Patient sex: F
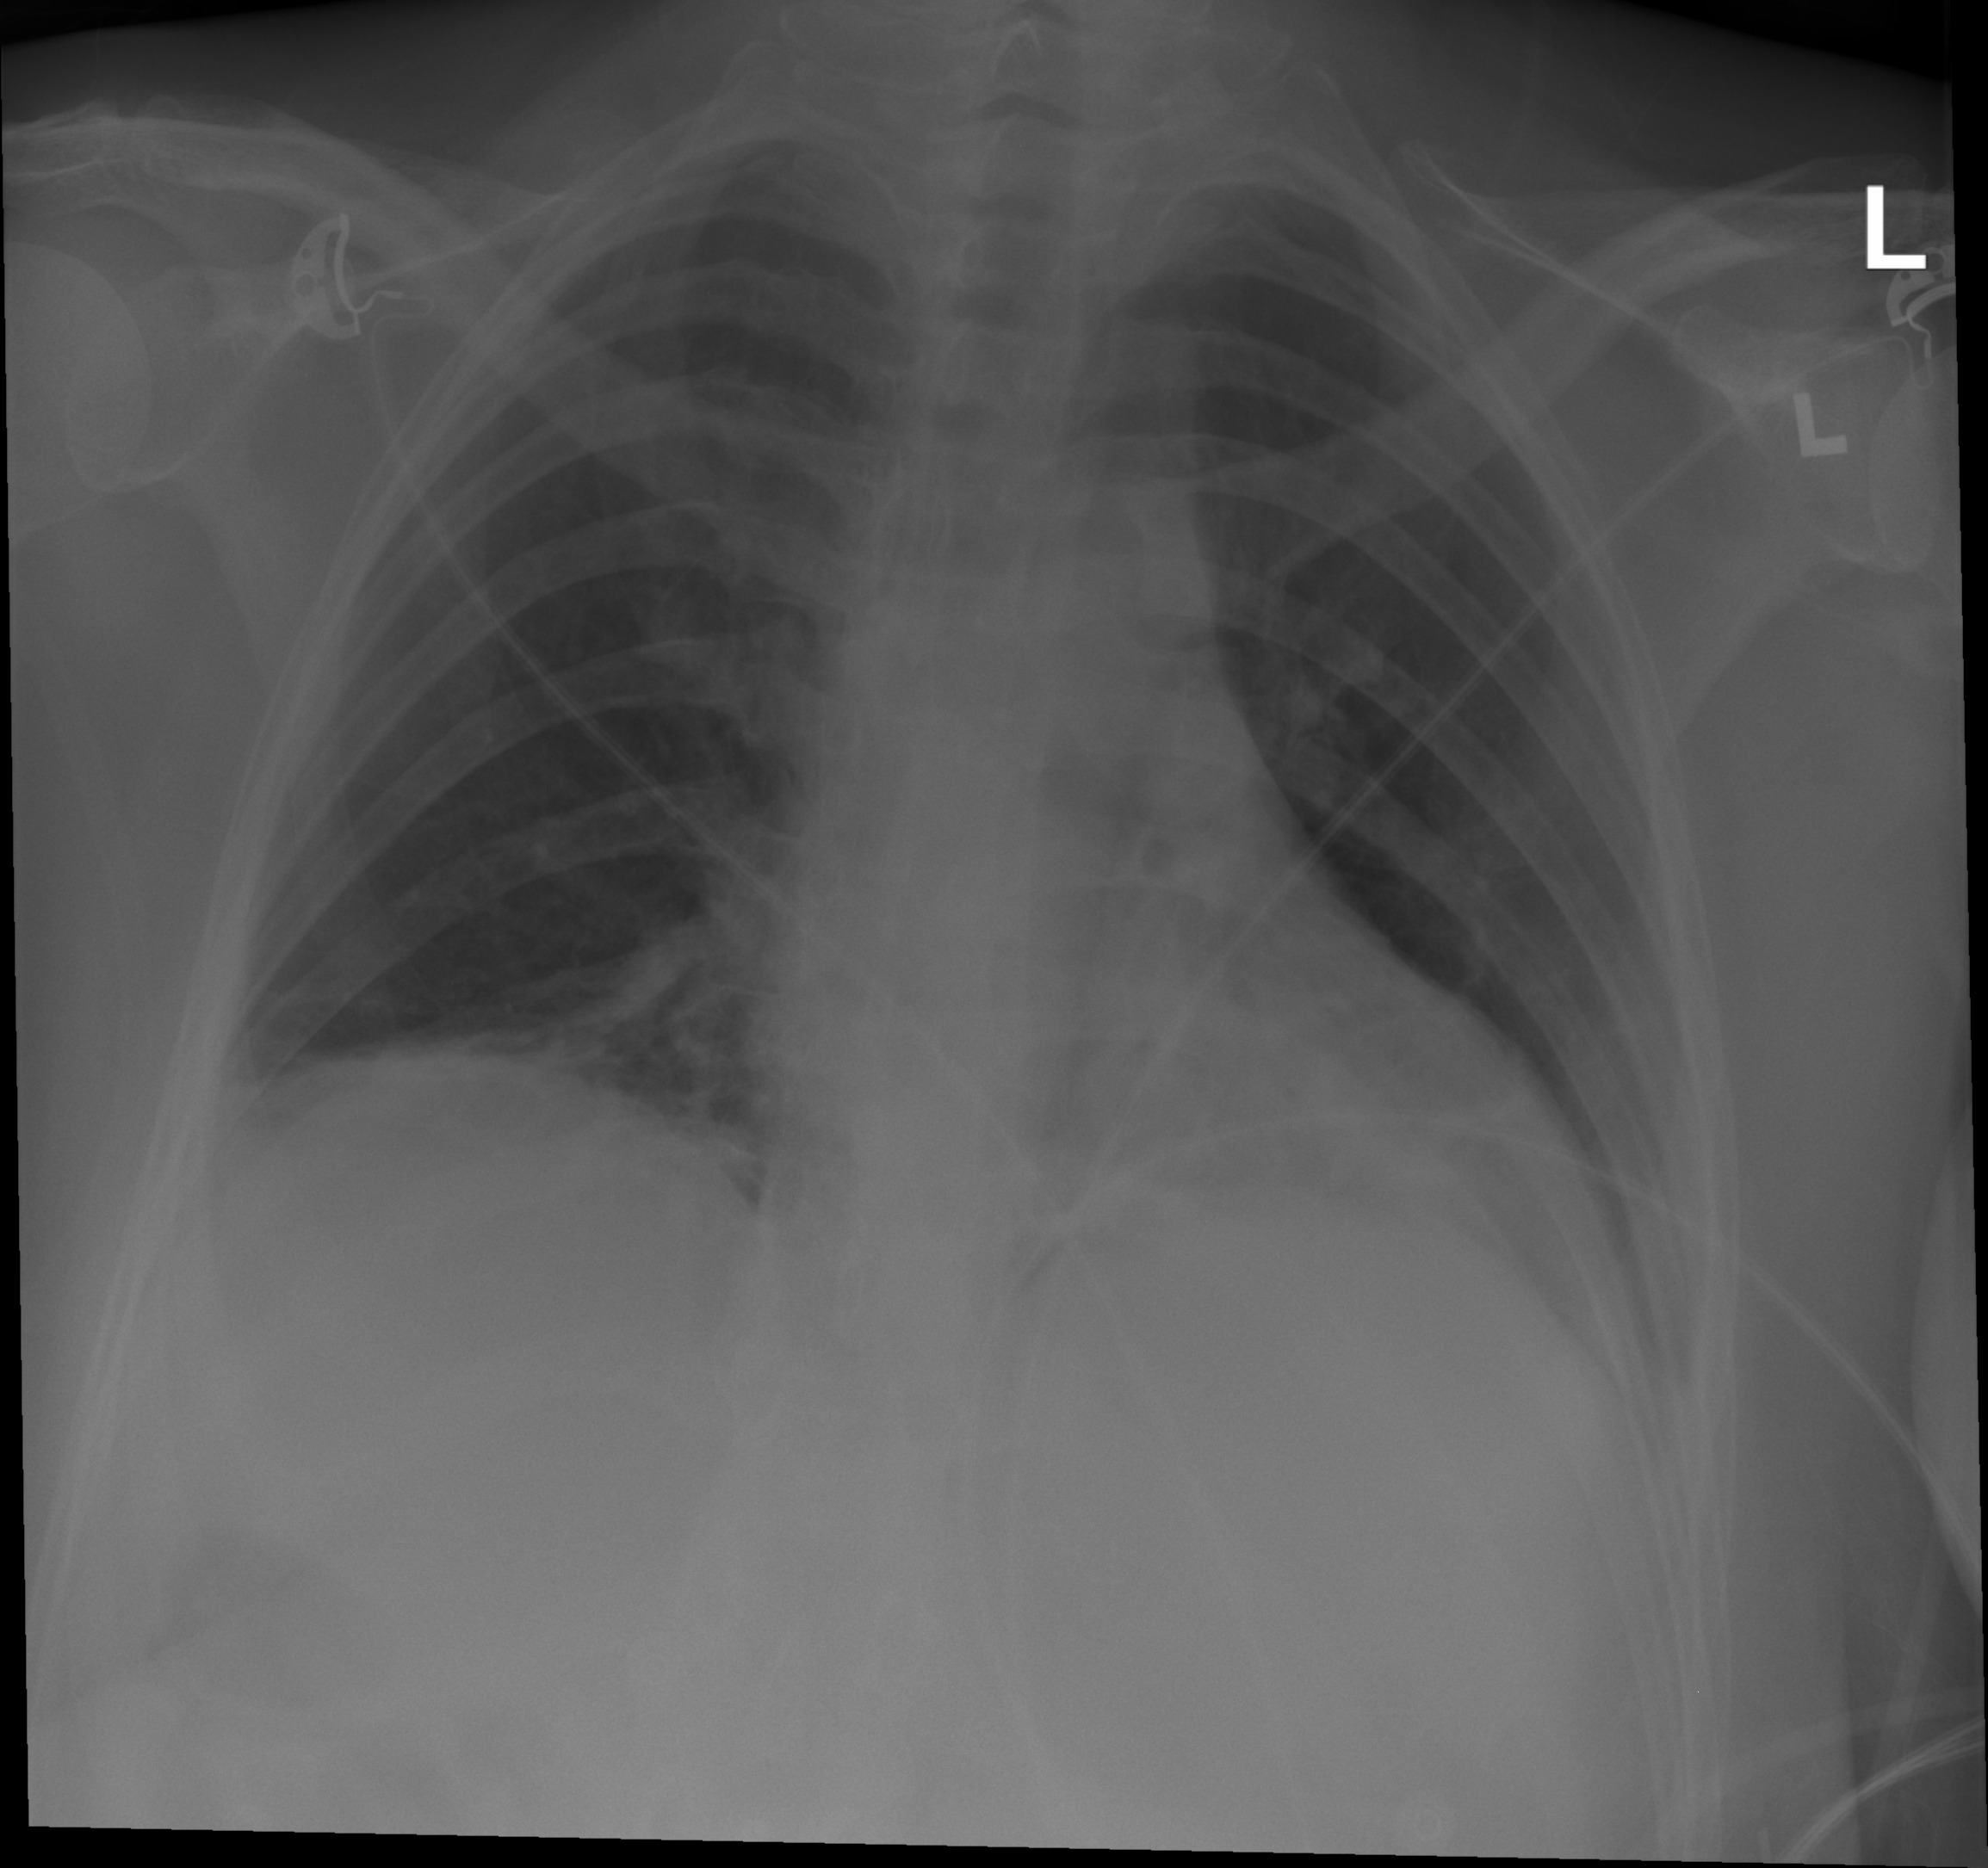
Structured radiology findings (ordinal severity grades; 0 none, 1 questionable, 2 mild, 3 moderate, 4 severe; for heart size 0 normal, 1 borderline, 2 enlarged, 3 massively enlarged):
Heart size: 0
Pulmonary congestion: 0
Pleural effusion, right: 0
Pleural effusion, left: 0
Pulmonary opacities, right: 1
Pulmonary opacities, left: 0
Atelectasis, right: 2
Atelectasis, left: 1